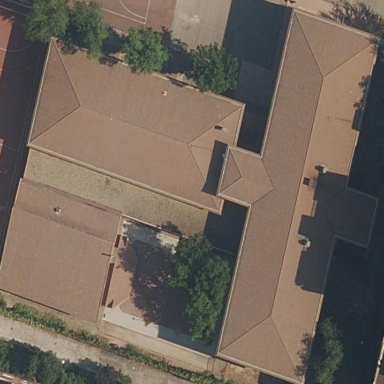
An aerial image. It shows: School building.